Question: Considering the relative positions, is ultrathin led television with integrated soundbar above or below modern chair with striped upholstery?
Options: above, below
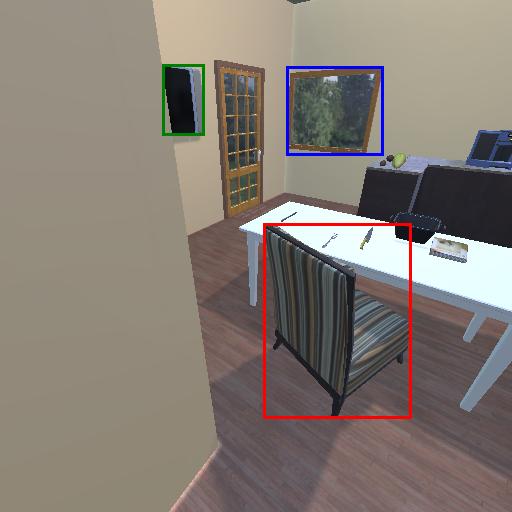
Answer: above